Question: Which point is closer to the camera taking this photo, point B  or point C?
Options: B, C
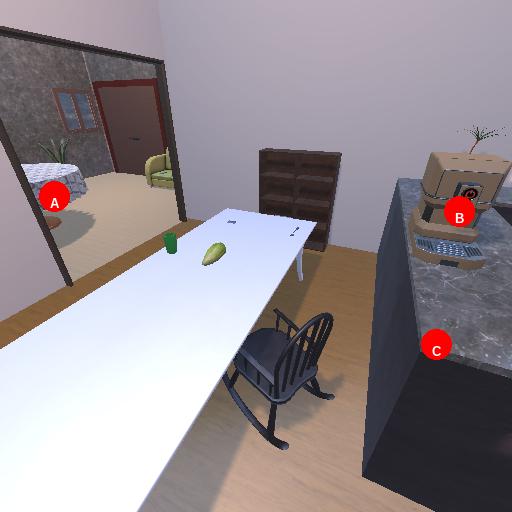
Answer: B